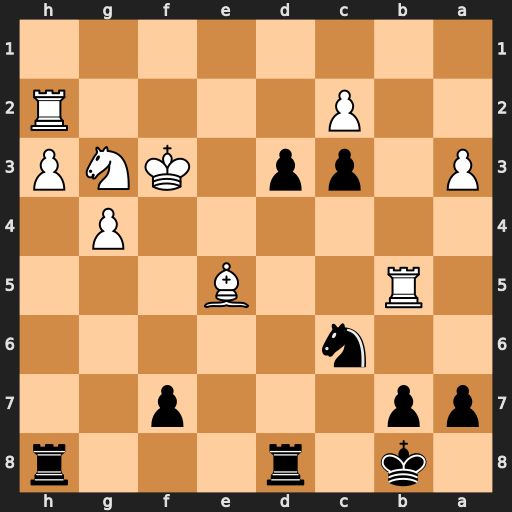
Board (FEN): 1k1r3r/pp3p2/2n5/1R2B3/6P1/P1pp1KNP/2P4R/8
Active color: b
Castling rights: -
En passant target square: -
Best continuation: Nxe5+ Rxe5 d2